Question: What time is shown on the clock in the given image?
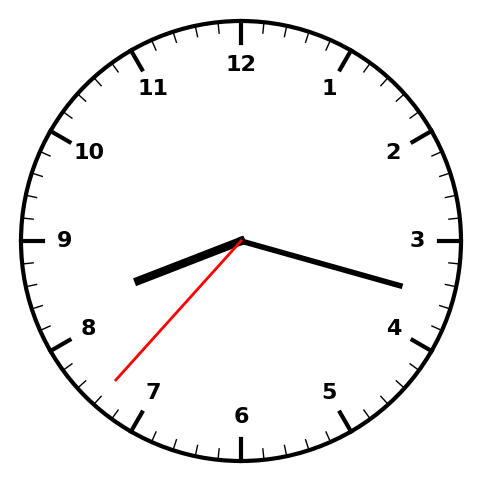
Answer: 08:17:37